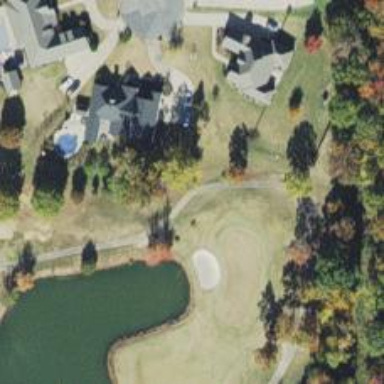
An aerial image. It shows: Path used for both walking and golf.